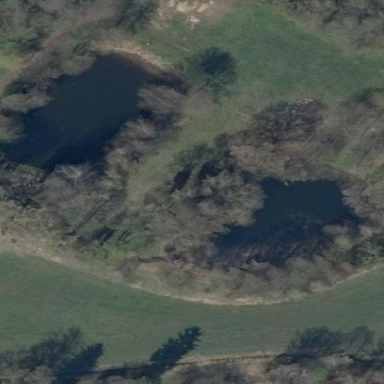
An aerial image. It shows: Pond with natural water.